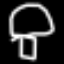
Label: mushroom